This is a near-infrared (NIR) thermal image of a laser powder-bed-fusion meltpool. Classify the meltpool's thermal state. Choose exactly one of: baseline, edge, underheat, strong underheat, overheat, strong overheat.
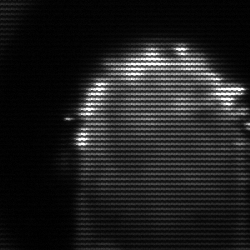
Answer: baseline